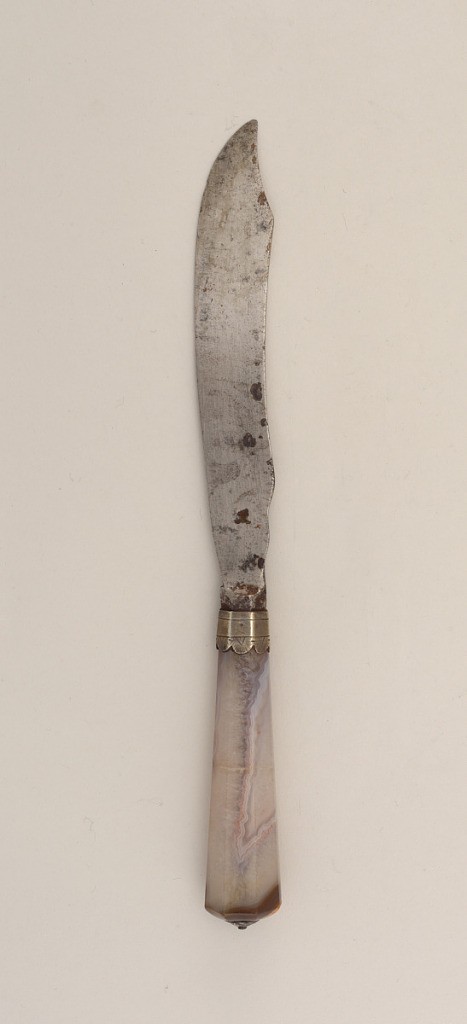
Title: Knife with Agate Handle
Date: ca. 1700–20
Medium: steel, agate, silver
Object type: knife
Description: Sabre-shaped blade with curved upper edge. Plain bolster, silver engraved ferrule with scalloped border. Flaring, faceted agate handle, silver conical mount on top.